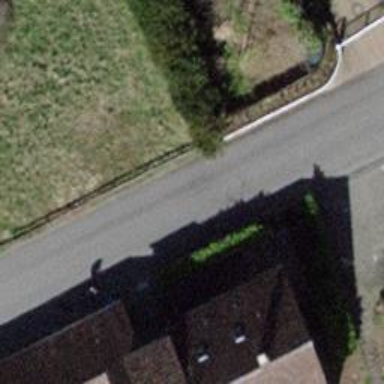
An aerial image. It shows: Hedge acting as barrier.